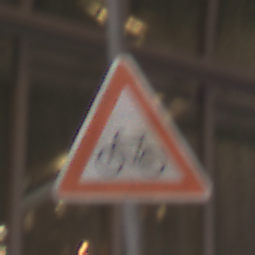
Verkehrszeichen: RadverkehrRechts
Umgebung: Indoor, Urban
Tageszeit: NotSpecified
Wetter: NotSpecified
Licht: Artificial
Jahreszeit: NotSpecified
Kontrast: MediumContrast